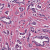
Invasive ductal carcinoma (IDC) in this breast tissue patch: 1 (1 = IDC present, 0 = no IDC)